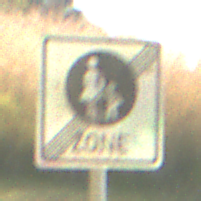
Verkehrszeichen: EndeFussgaengerzone
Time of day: MorningAfternoon
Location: Outdoor (Nature)
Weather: PartlyCloudy
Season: NotSpecified
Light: Natural